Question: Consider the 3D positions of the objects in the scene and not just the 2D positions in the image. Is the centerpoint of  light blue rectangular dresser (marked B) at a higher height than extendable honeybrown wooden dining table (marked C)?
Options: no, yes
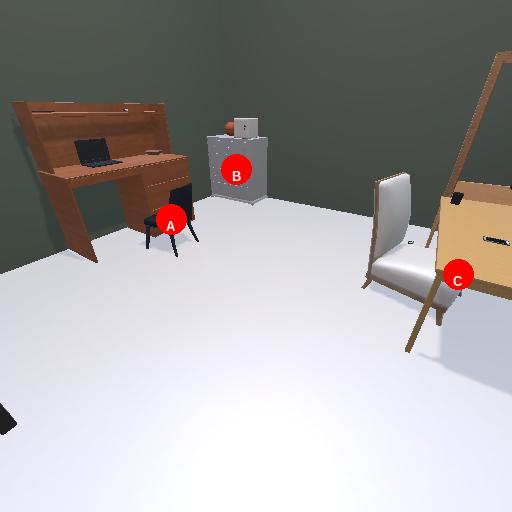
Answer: no